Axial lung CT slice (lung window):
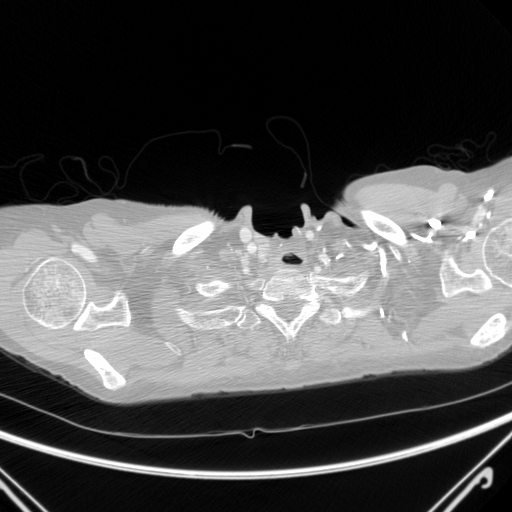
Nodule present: no